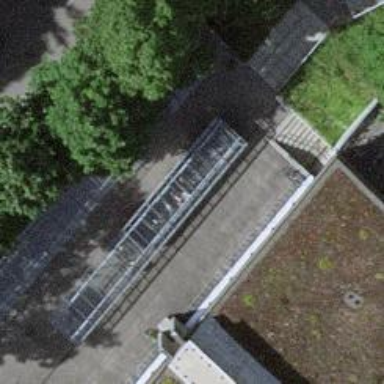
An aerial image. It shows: Bicycle repair station.